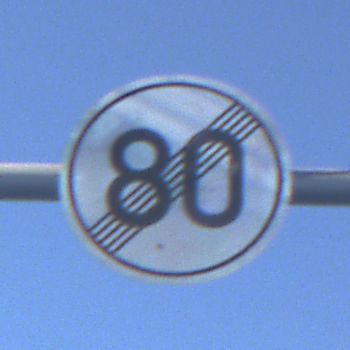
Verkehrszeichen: EndeGeschwindigkeit80
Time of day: MorningAfternoon
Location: Outdoor (Nature)
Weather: PartlyCloudy
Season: NotSpecified
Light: Natural